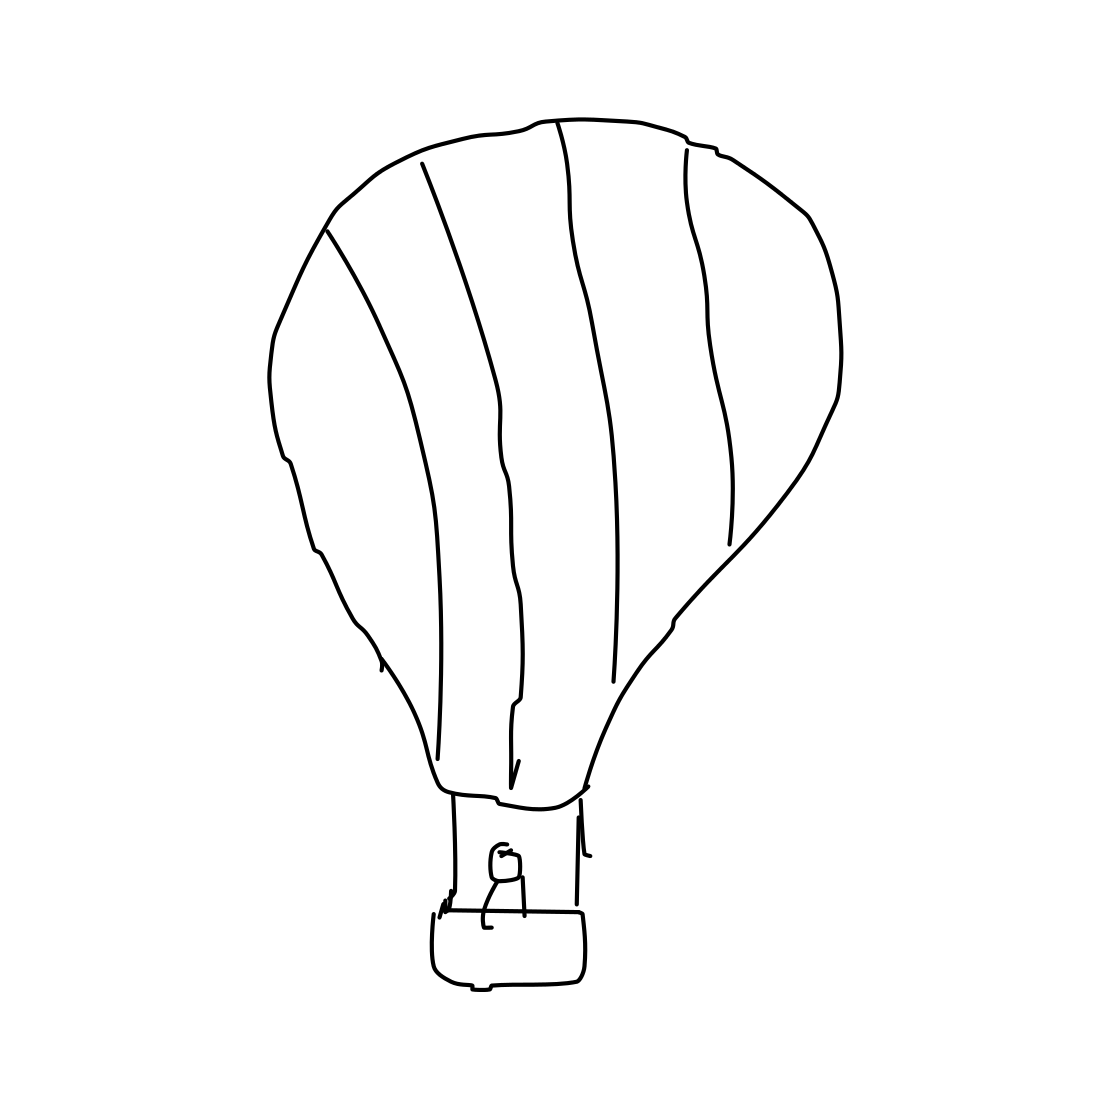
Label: hot air balloon